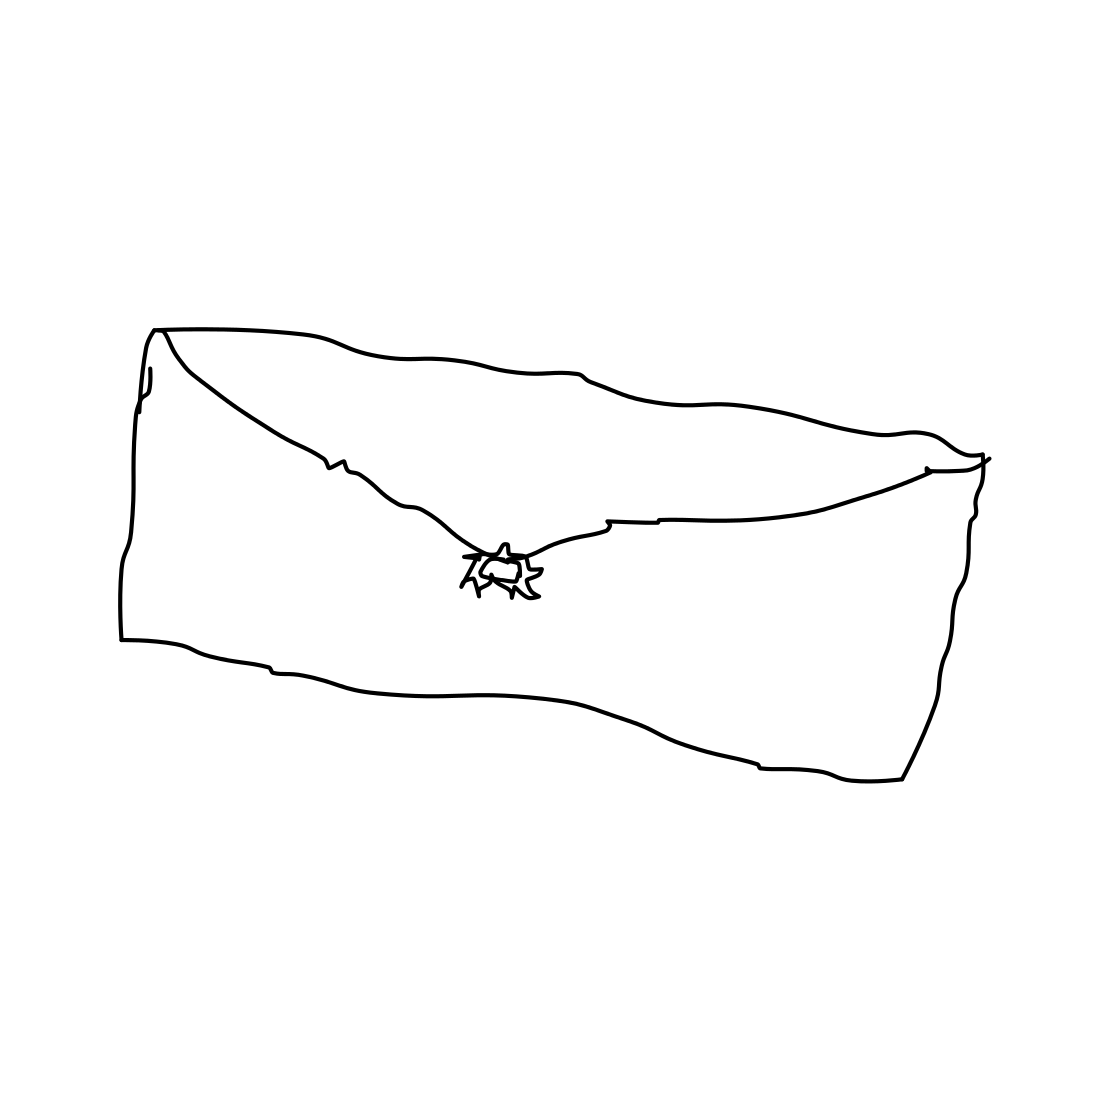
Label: envelope